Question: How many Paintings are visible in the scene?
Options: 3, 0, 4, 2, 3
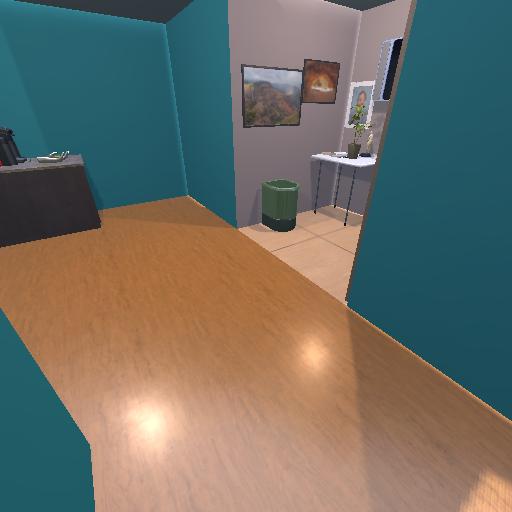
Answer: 3